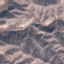
Land use / land cover: HerbaceousVegetation